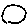
Label: circle